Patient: sex M, age 58
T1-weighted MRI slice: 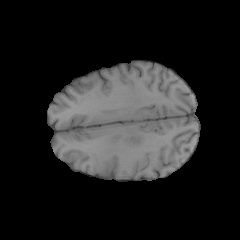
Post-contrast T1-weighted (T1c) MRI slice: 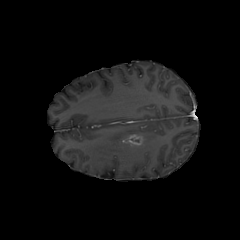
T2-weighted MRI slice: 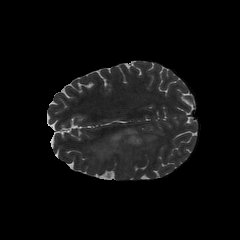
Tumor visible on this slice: yes
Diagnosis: Glioblastoma, IDH-wildtype
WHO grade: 4